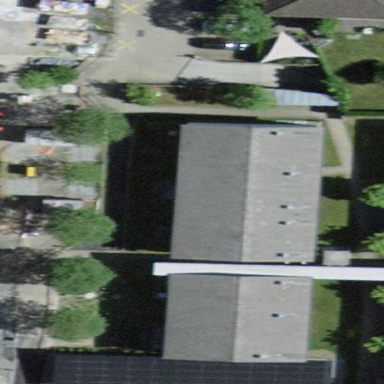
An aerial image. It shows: Residential building.